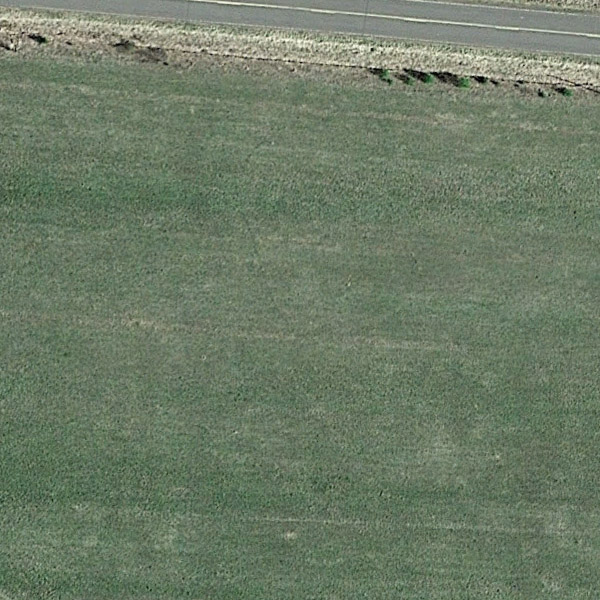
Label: Meadow